Field crop: maize
Growth stage: 2
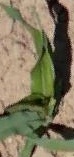
Species: maize